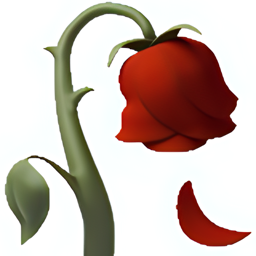
Name: wilted flower
Emoji: 🥀
Group: Animals & Nature
Sub-group: plant-flower